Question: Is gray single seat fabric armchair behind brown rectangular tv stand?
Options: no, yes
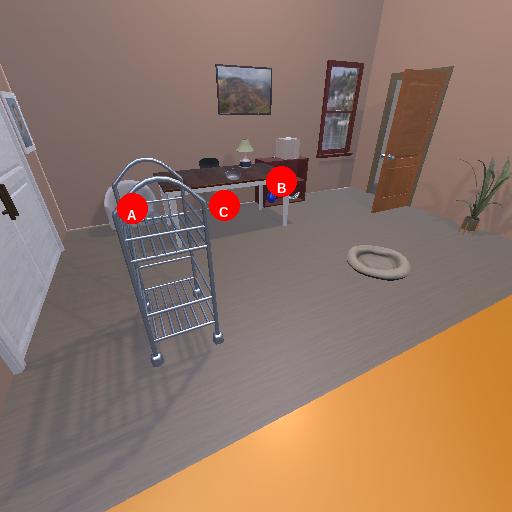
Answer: no